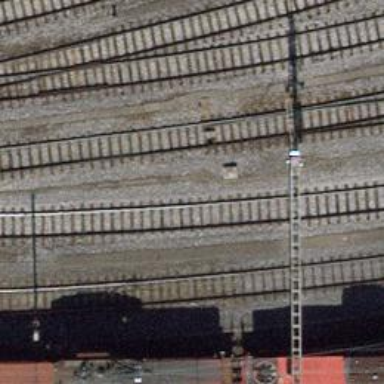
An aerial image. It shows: Railway switch.